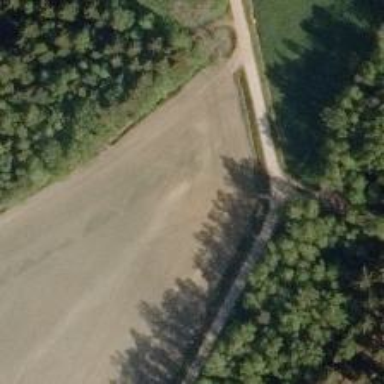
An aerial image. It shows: Intermediate level Nordic skiing trail groomed for classic and skating styles.